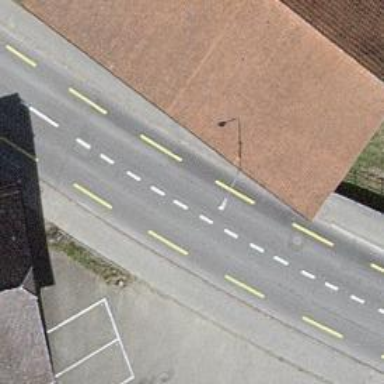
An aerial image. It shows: Tertiary road with lane designated for cyclists on both sides.